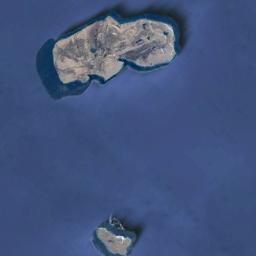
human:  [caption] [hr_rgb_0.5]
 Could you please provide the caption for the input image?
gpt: The island below is smaller than the island above .

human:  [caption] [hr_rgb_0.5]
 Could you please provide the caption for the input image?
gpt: There are two large and small yellow brown islands on the blue sea .

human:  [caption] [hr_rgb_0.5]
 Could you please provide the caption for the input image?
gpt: A big island and a small island without vegetation are surrounded by light blue waters .

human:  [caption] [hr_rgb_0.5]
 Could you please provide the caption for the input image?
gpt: The island looks desolate .

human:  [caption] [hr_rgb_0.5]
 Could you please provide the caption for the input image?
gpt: There are two islands with bare land on a blue sea .